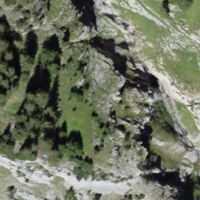
EUNIS habitat code: 48
Species observed at this site:
Parus major
Carduelis carduelis